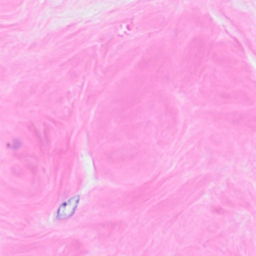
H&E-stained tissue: Breast